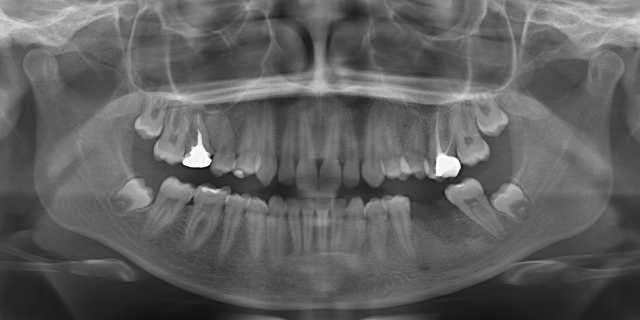
adult